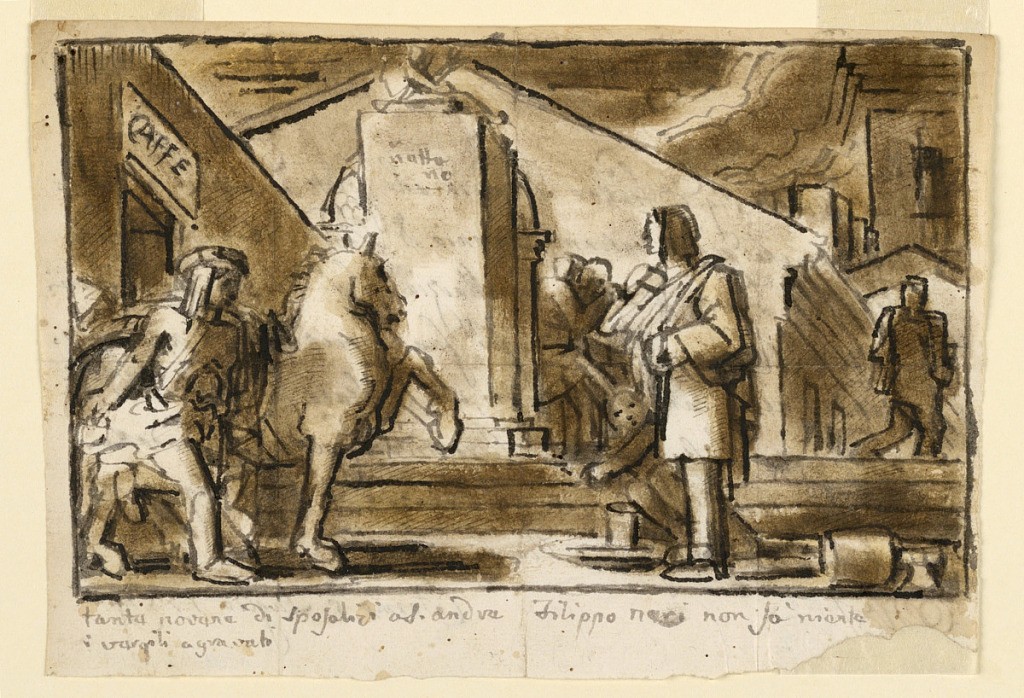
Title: Urban Scene with Figures, Horse, and Monument
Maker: Fortunato Duranti, Italian, 1787 - 1863
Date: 1820–1850
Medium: Pen and ink, brush and sepia wash, graphite on paper
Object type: Drawing
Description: Urban Scene with Figures, Horse, and Monument. Caffe at left, monument at center, with architecture receding into background. Populated by figures throughout.